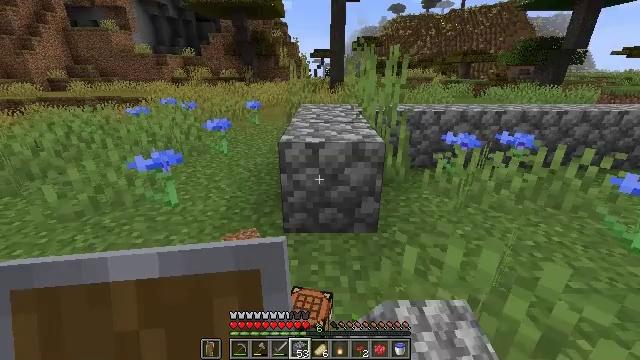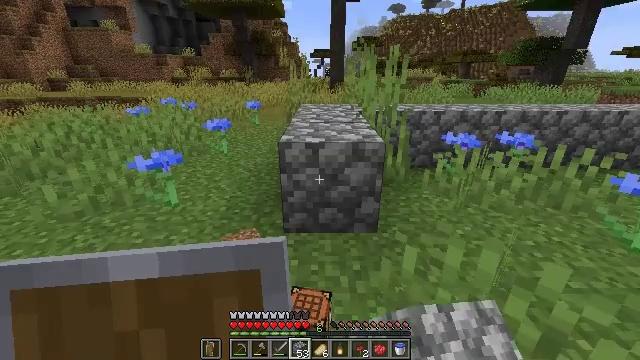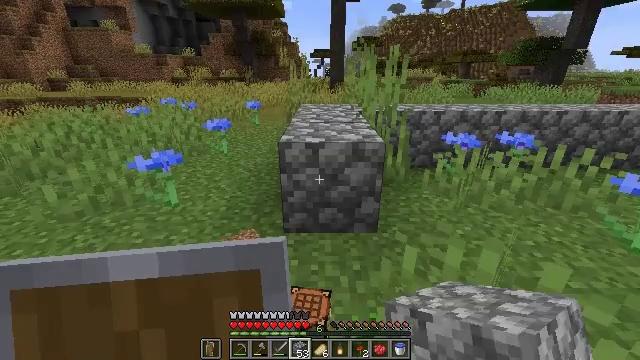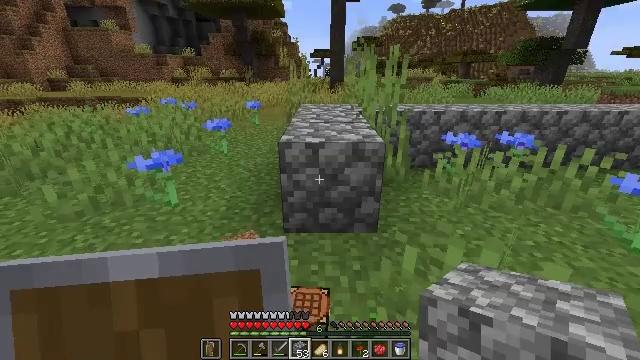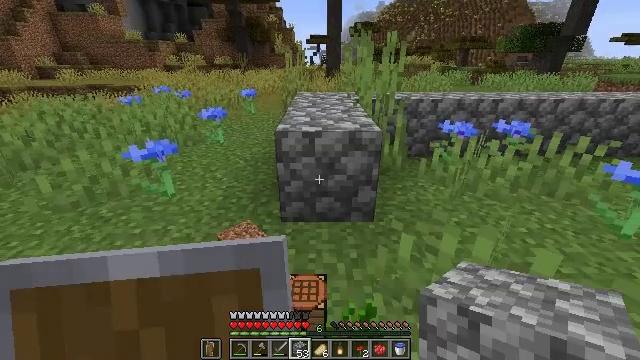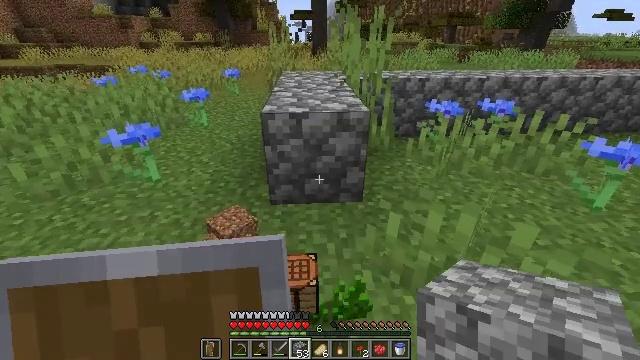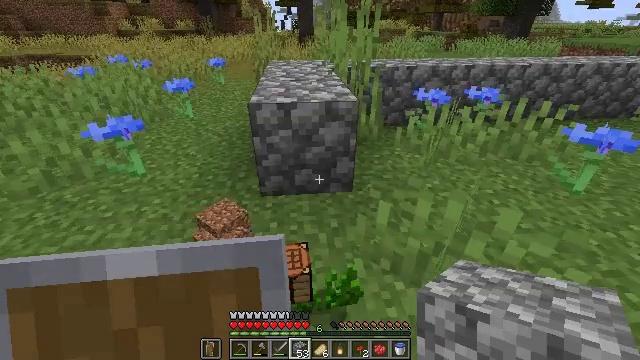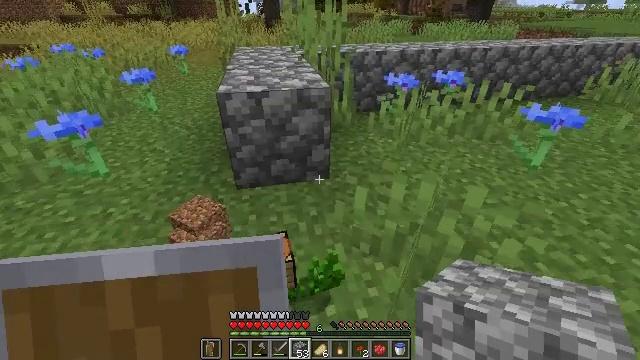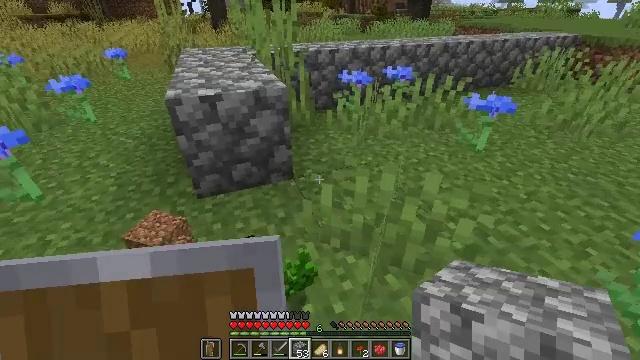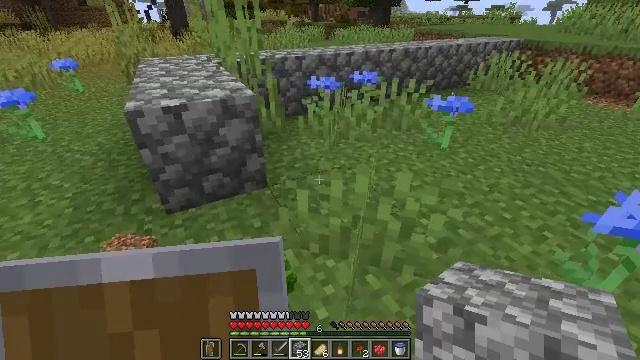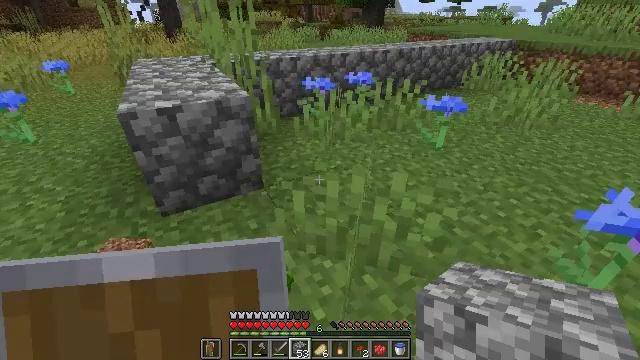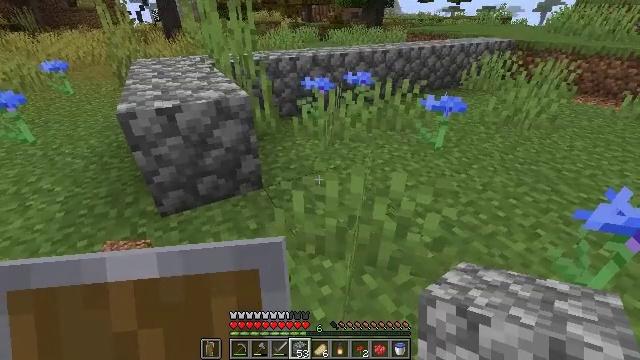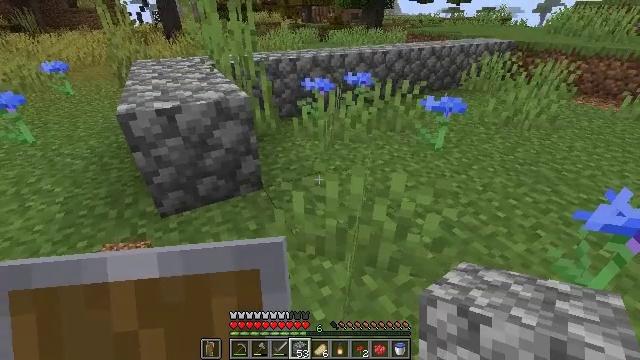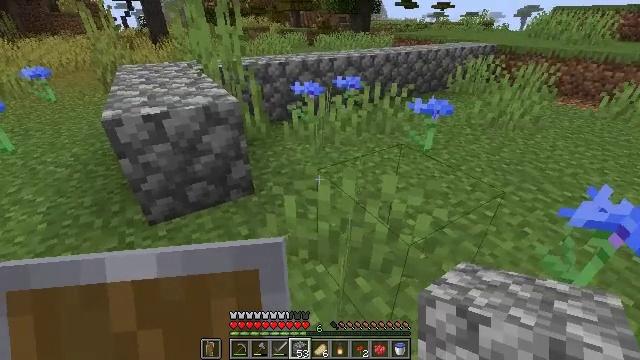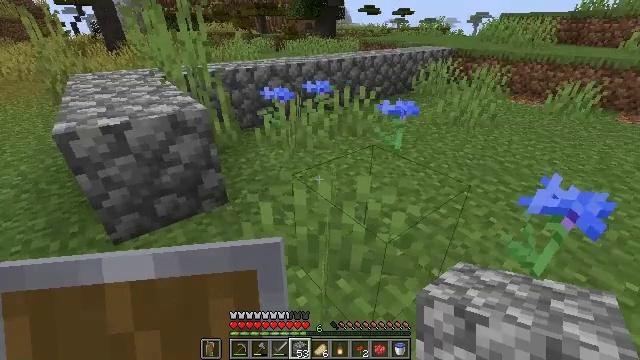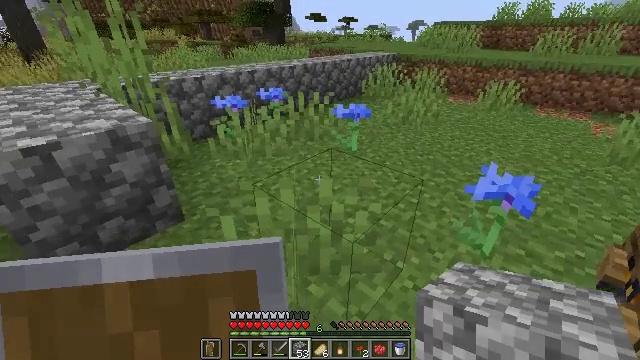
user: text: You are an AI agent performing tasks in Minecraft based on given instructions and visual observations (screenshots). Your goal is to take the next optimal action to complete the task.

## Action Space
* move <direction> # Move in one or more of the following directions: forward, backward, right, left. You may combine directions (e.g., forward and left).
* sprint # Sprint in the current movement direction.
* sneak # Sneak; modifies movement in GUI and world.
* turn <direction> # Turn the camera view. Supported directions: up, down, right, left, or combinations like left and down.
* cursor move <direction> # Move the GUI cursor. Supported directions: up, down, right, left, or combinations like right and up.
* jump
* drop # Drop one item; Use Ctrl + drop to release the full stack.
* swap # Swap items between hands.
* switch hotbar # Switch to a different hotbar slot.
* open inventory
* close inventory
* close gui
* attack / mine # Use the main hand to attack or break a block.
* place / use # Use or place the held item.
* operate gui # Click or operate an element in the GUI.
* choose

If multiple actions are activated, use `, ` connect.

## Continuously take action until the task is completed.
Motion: motion action
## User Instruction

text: Remove a cornflower from the inventory.
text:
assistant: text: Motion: no_op
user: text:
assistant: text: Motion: no_op
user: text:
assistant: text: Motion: no_op
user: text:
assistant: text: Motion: turn down
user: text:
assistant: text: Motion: turn right and down
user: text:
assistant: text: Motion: turn right and down
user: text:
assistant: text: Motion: turn right and down
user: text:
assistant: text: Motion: turn right
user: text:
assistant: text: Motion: turn right and up
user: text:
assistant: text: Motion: turn right
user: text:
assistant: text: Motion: no_op
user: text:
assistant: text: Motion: no_op
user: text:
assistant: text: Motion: turn right
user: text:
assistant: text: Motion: turn right
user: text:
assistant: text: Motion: turn right and up
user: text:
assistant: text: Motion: turn right
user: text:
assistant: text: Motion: no_op
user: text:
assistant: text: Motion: no_op
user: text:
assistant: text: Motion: no_op
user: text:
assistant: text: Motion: no_op
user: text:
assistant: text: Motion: no_op
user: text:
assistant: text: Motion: no_op
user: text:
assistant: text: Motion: no_op
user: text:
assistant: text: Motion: no_op
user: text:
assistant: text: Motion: no_op
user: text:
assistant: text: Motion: no_op
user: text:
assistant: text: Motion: no_op
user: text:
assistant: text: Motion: no_op
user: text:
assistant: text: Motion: no_op
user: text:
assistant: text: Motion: no_op